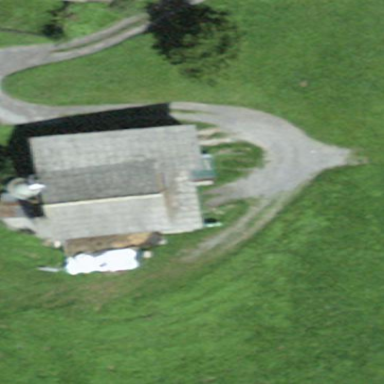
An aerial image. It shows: Gabled roof on farm auxiliary building.